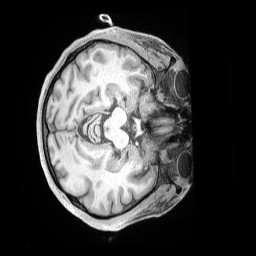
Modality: T1w
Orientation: axial
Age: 36
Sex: female
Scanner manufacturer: siemens
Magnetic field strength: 3 T
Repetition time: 2 s
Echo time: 0.00211 s